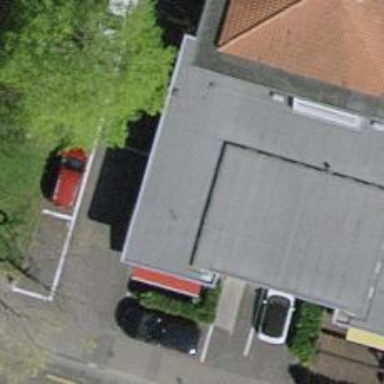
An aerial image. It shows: Cafe.